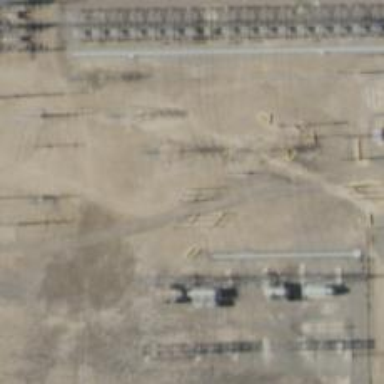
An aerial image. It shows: Power pole.